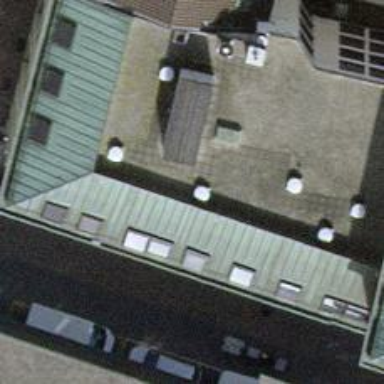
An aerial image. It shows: Restaurant.